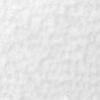
Label: no_change